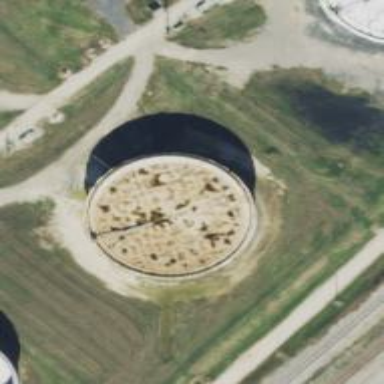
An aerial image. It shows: Building with storage tank.